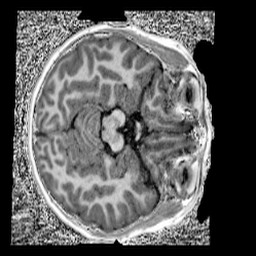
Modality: UNIT1
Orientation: axial
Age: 9
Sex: female
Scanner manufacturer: siemens
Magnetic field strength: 3 T
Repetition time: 4 s
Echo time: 0.00303 s